Interaction volume radius: 5 \u00c5
Interaction volume height: 20 \u00c5
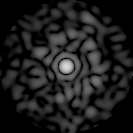
Disorder parameter: 0.8167